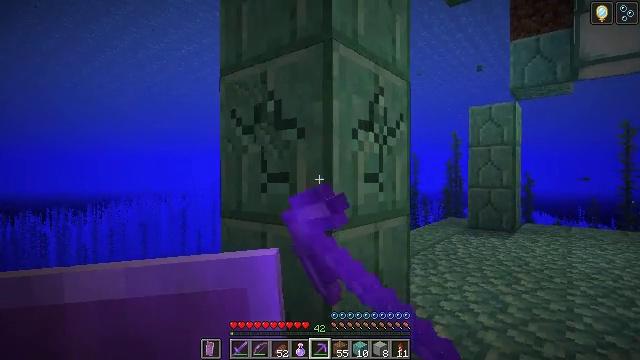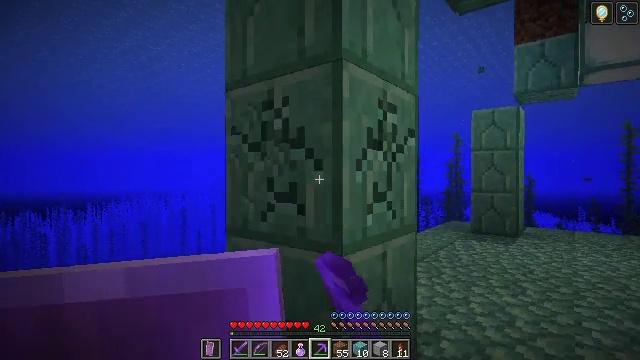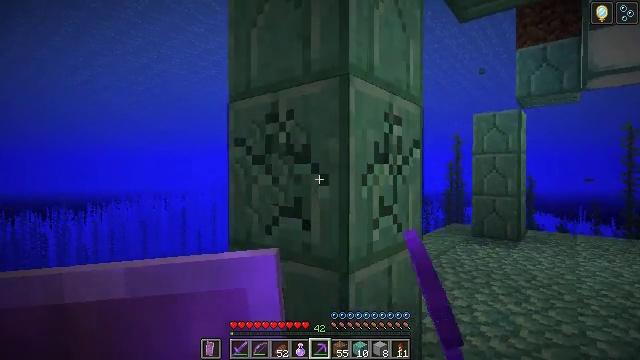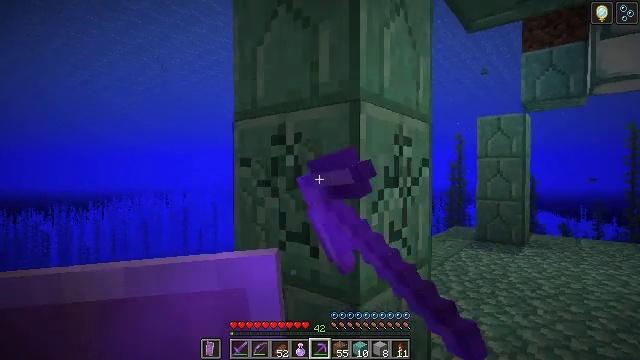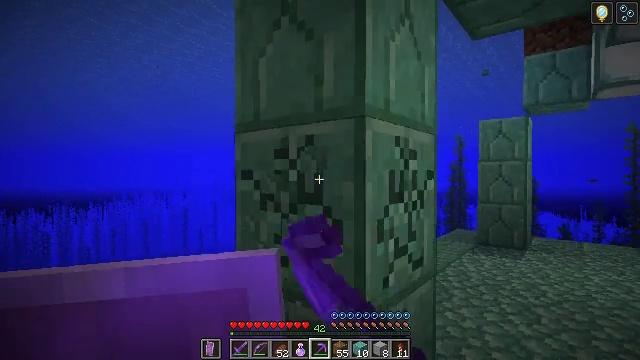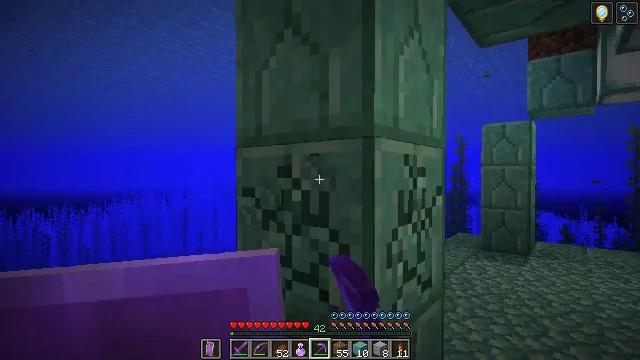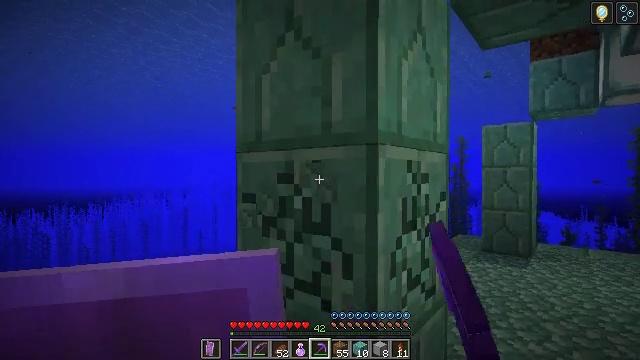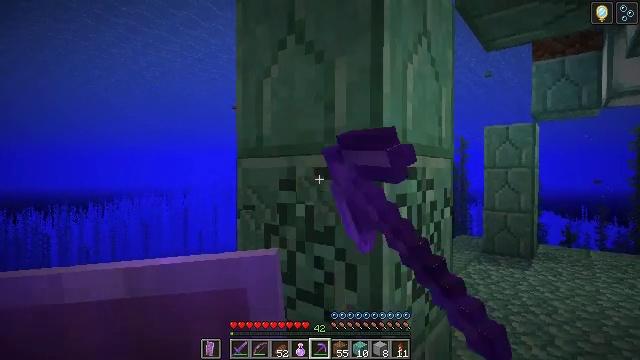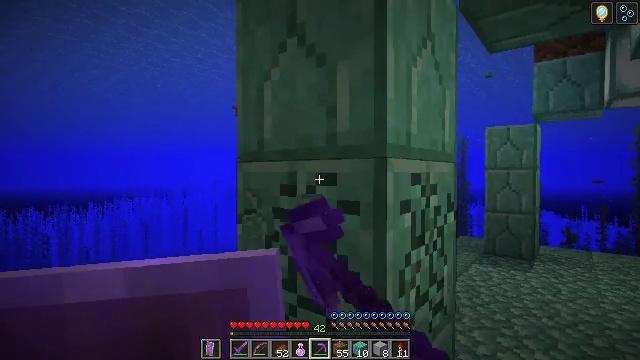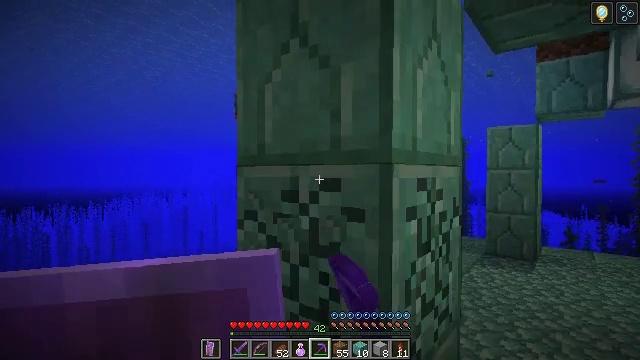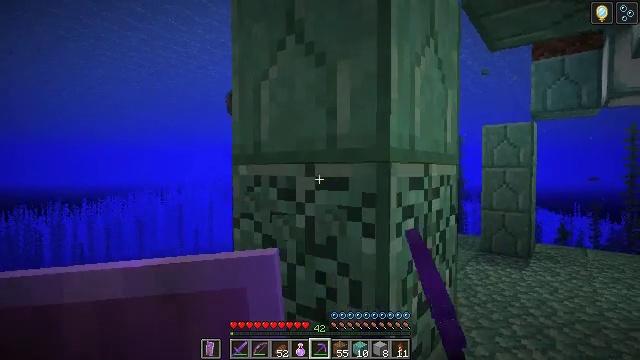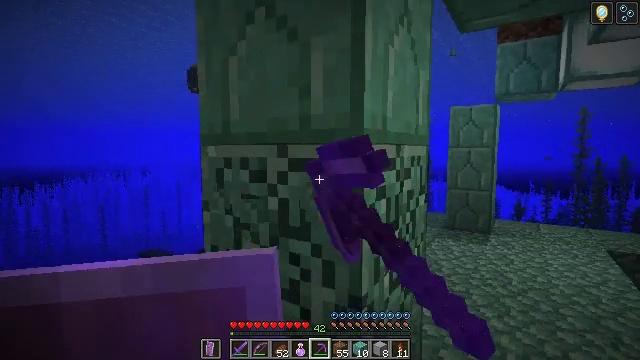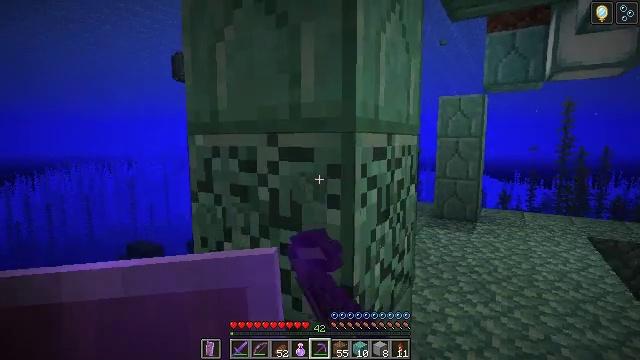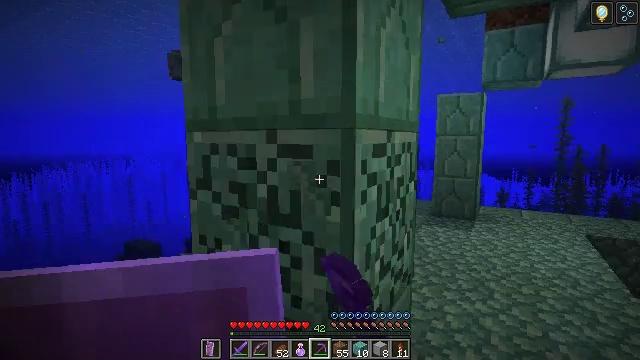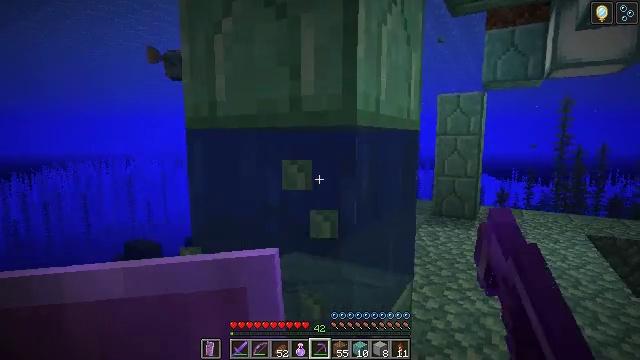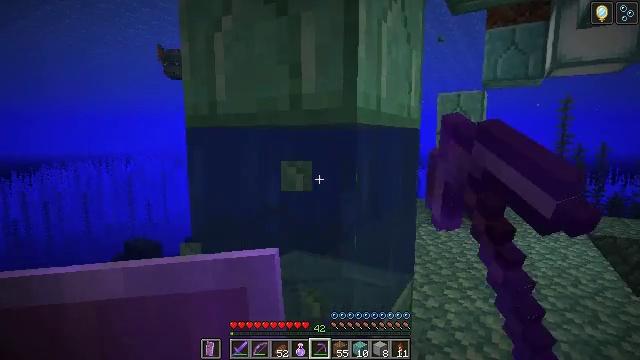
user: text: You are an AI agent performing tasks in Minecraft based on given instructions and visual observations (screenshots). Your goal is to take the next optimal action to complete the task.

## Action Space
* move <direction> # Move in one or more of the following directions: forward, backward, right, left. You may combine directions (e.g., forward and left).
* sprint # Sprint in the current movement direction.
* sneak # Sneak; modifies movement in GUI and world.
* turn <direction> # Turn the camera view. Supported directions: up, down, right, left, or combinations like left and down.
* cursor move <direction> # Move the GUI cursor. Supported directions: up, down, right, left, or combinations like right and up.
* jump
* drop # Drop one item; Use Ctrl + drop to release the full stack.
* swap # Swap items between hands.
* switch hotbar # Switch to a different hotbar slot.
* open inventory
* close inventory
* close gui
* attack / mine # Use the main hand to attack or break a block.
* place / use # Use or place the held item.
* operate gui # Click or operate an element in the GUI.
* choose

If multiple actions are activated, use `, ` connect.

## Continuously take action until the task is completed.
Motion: motion action
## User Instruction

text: Mine prismarine bricks from the ocean monument.
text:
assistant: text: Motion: move forward, attack / mine, jump
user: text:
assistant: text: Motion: move forward, attack / mine, jump
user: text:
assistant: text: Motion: move forward, attack / mine, jump
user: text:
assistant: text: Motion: move forward, attack / mine
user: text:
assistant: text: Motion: move forward, attack / mine
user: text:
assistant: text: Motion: attack / mine
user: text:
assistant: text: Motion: attack / mine
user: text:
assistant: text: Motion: attack / mine
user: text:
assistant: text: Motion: attack / mine
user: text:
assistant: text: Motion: attack / mine
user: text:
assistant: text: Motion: turn right and down, attack / mine
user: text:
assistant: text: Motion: turn right and down, attack / mine
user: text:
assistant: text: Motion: attack / mine
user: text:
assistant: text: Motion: attack / mine
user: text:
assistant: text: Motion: attack / mine
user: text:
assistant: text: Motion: attack / mine
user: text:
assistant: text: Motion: attack / mine
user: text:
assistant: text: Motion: attack / mine
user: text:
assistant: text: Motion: attack / mine
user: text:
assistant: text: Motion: attack / mine
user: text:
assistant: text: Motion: attack / mine
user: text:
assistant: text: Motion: turn left and up, attack / mine
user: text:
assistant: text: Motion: turn up, attack / mine
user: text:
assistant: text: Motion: turn right and up, attack / mine
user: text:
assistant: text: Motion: turn up, attack / mine
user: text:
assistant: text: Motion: move forward, attack / mine
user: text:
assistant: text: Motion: move forward, attack / mine
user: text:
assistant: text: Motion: move forward, attack / mine
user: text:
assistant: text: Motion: move forward, attack / mine
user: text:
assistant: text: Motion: attack / mine